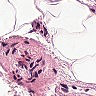
Metastatic tissue present: no